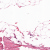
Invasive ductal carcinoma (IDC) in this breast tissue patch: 0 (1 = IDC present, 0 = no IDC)